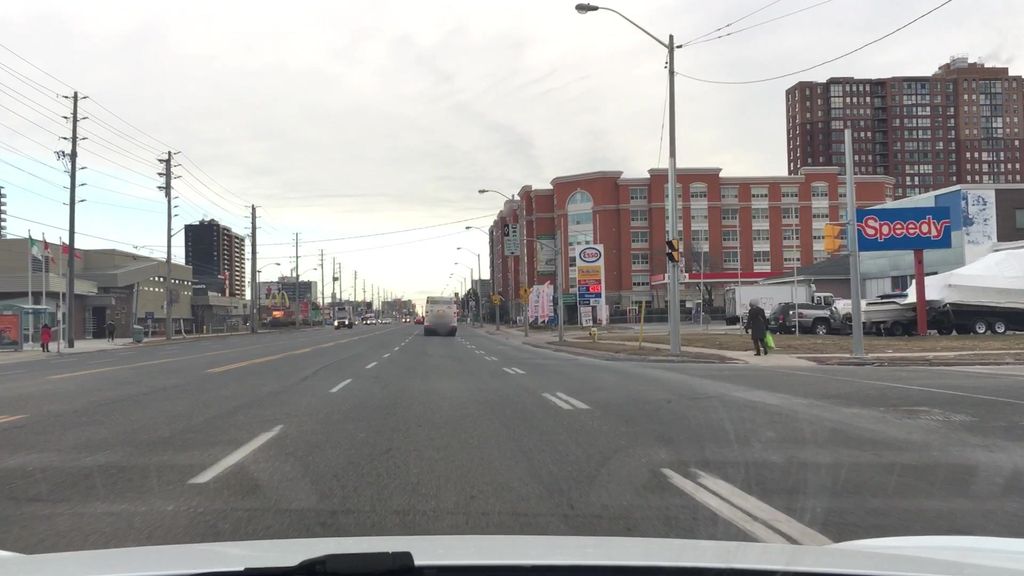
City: toronto